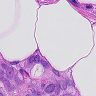
Metastatic tissue present: yes